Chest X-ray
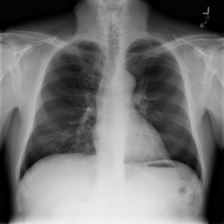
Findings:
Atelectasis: negative
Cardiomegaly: negative
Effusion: negative
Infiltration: negative
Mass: negative
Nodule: negative
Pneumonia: negative
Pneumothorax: negative
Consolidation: negative
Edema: negative
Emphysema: negative
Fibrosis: negative
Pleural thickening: negative
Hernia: negative